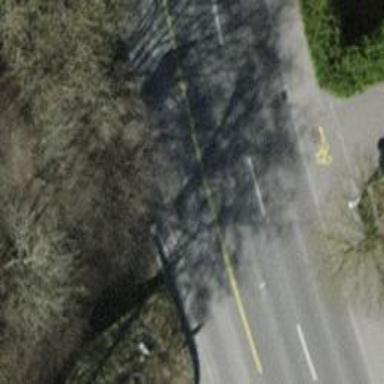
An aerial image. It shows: Asphalt road with primary highway designation. It includes cycle lane on the left and shared bus lane on the right.